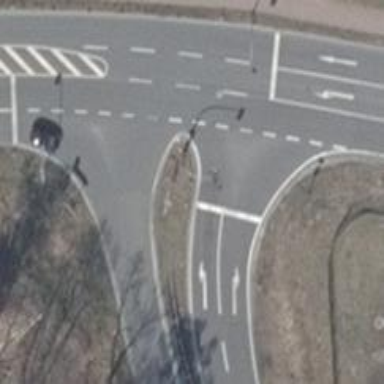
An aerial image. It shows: Road with traffic signals.